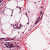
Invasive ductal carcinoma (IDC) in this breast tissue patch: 1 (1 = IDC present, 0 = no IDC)